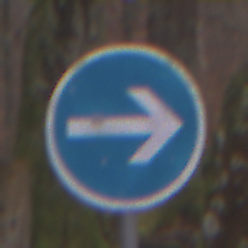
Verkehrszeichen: VorgeschriebeneFahrtrichtungHierRechts
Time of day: Midday
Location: Outdoor (Nature)
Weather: Overcast
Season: Autumn
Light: Natural